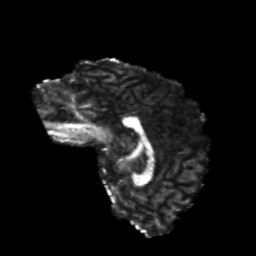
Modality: FA
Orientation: sagittal
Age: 19
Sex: male
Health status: healthy
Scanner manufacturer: philips
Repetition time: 7.391 s
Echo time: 0.08599 s